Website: ulta-beauty
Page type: payment
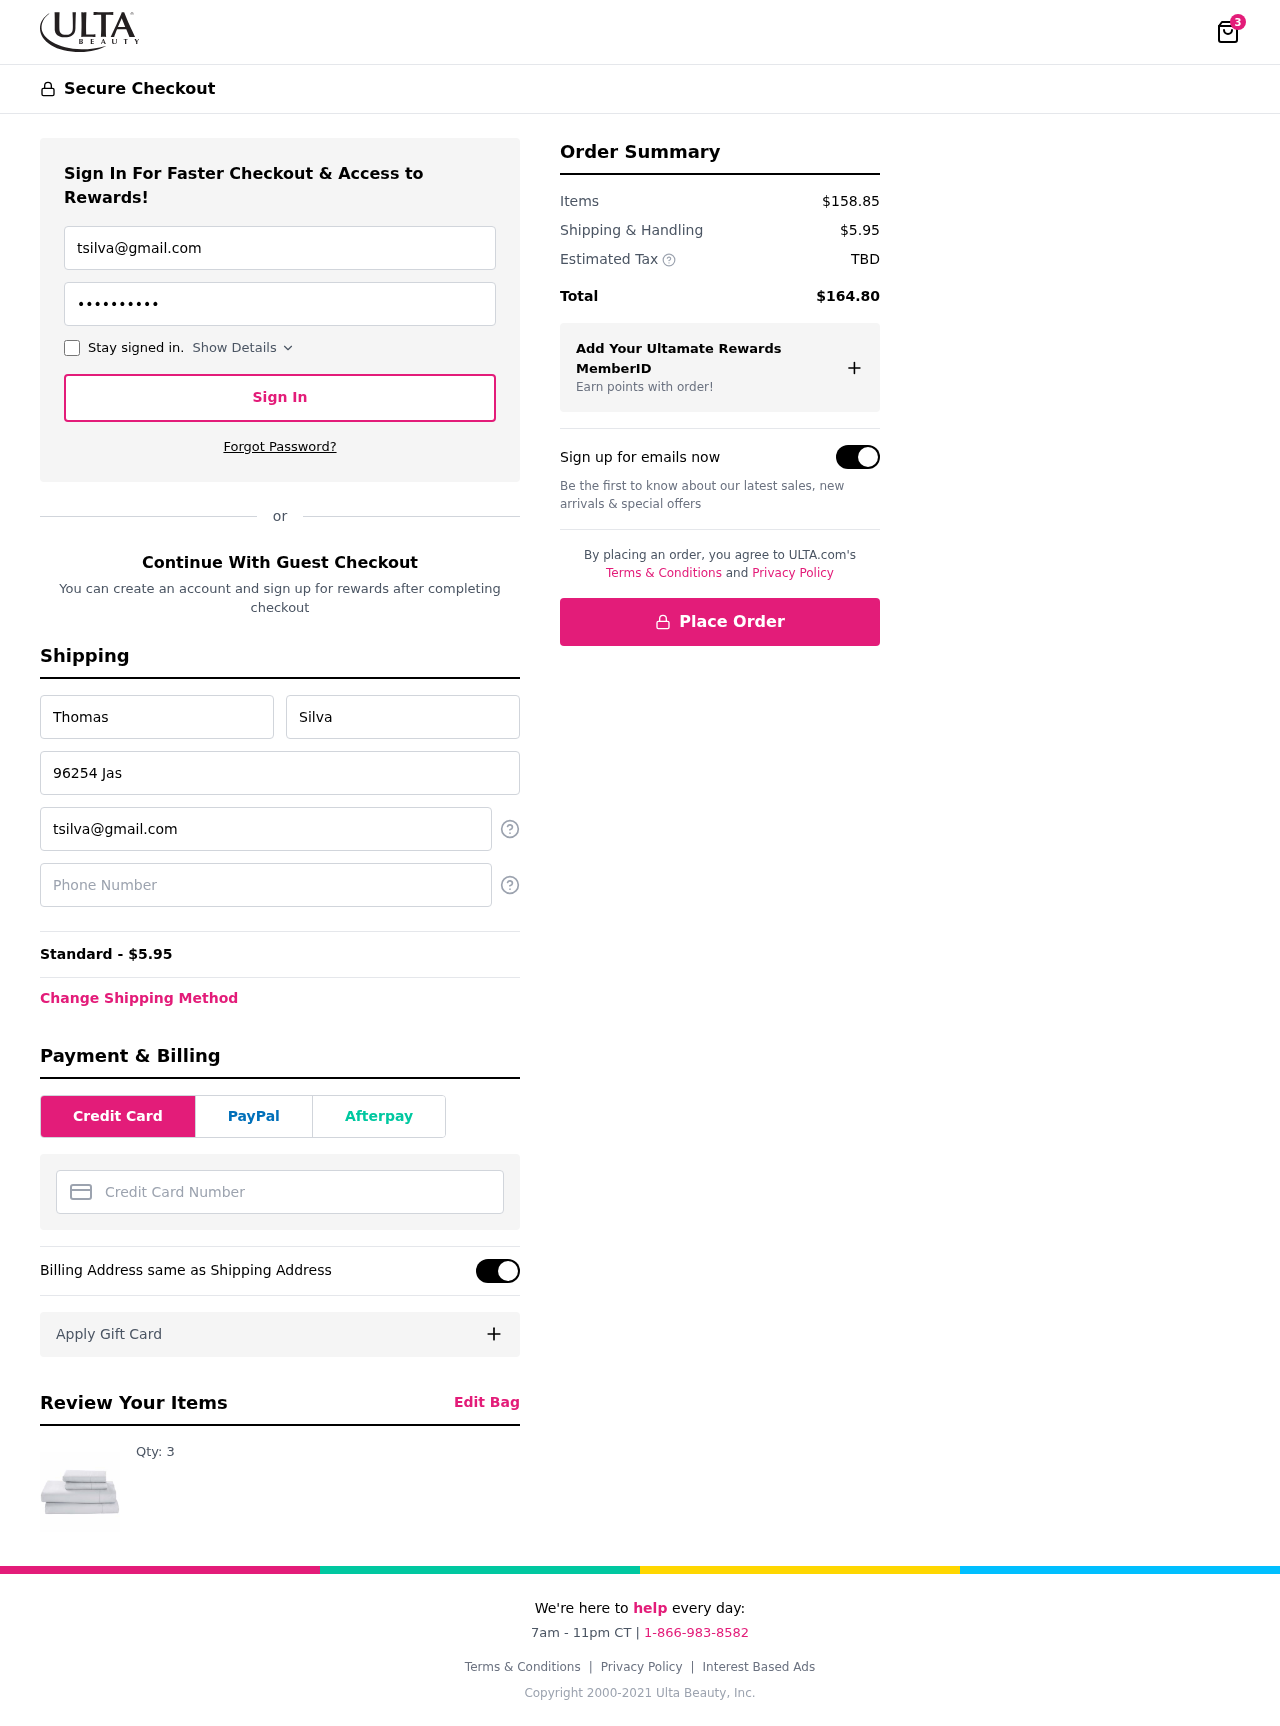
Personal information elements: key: PII_CARD_NUMBER
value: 3434 9173 5987 585
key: PII_EMAIL
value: tsilva@gmail.com
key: PII_FIRSTNAME
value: Thomas
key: PII_LASTNAME
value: Silva
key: PII_PHONE
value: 8992615884
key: PII_STREET
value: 96254 Jason Street Suite 927
Product elements: key: PRODUCT1_QUANTITY
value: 3
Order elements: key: ORDER_NUM_ITEMS
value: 3
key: ORDER_SHIPPING_COST
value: $5.95
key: ORDER_SHIPPING_COST
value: Standard - $5.95
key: ORDER_SUBTOTAL
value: $158.85
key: ORDER_TAX
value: TBD
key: ORDER_TOTAL
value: $164.80